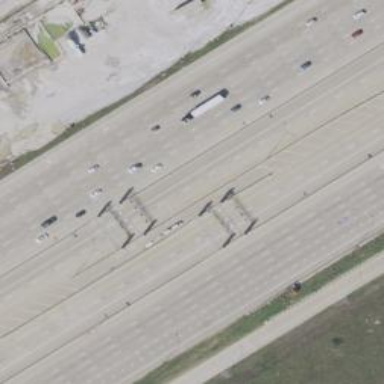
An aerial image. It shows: Toll gantry on the road.